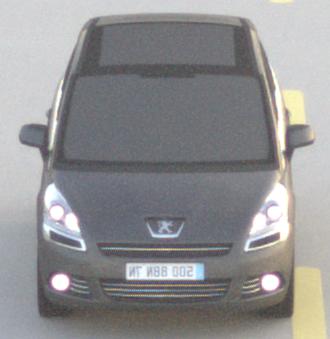
Make: Peugeot
Model: 5008 120 VTi
Detailed model: 5008 (I) Van
Model produced from: 2009/10
Model produced until: 2011/07
Doors: 5
Color: gray
Road condition: dry road
Daytime: sunrise or sunset
Contrast: low contrast